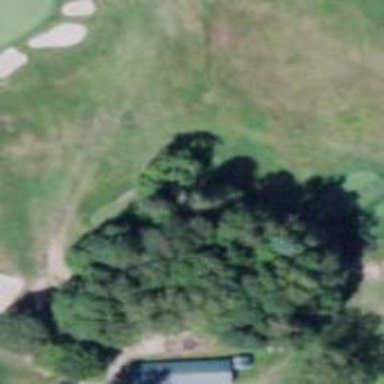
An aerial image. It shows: Path for golf carts.